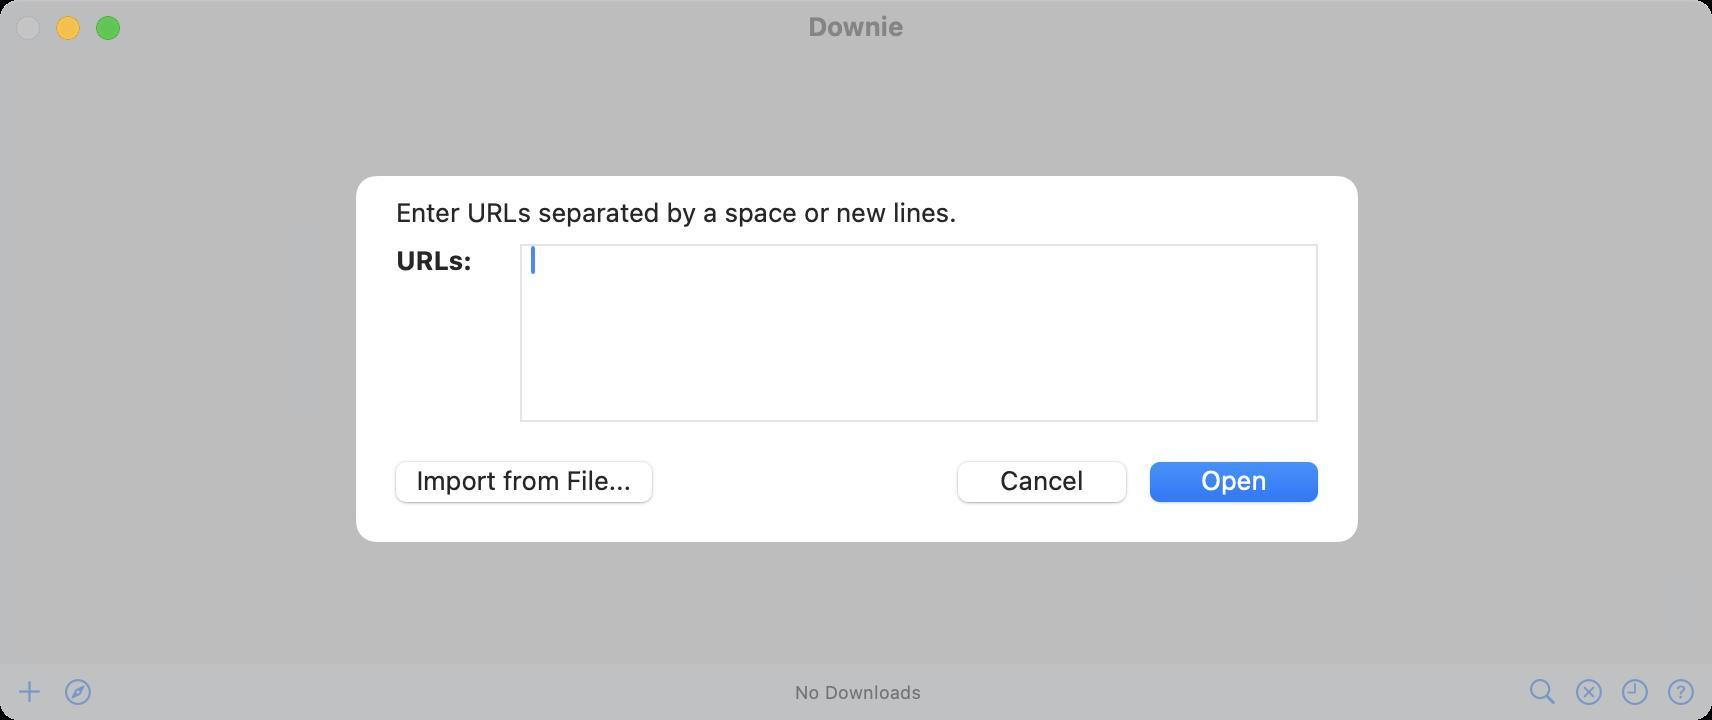
Accessibility tree:
{"name": "Downie", "role": "AXWindow", "description": null, "role_description": "standard window", "value": null, "position": "287.00;247.00", "size": "856;360", "children": [{"name": "Drop_zone._There_are_currently_no_downloads_in_the_queue.", "role": "AXScrollArea", "description": null, "role_description": "scroll area", "value": null, "position": "0.00;0.00", "size": "856;360", "children": [{"name": "Drop_zone._There_are_currently_no_items_in_the_queue.", "role": "AXScrollArea", "description": null, "role_description": "scroll area", "value": null, "position": "0.00;0.00", "size": "856;360", "children": []}, {"name": null, "role": "AXScrollArea", "description": null, "role_description": "scroll area", "value": null, "position": "0.00;22.00", "size": "856;310", "children": [{"name": null, "role": "AXList", "description": "Downloads", "role_description": "collection", "value": null, "position": "0.00;22.00", "size": "856;310", "children": [{"name": null, "role": "AXList", "description": null, "role_description": "section", "value": null, "position": "0.00;22.00", "size": "0;0", "children": [{"name": null, "role": "AXGroup", "description": null, "role_description": "group", "value": null, "position": "0.00;22.00", "size": "0;0", "children": []}]}]}]}, {"name": null, "role": "AXButton", "description": "Show History", "role_description": "button", "value": null, "position": "810.00;338.50", "size": "15;15", "children": []}, {"name": null, "role": "AXStaticText", "description": null, "role_description": "text", "value": "No Downloads", "position": "395.50;340.50", "size": "68;11", "children": []}, {"name": null, "role": "AXButton", "description": "Search and Top Downloads", "role_description": "button", "value": null, "position": "763.50;338.00", "size": "16;15", "children": []}, {"name": null, "role": "AXButton", "description": "Clear Finished Downloads", "role_description": "button", "value": null, "position": "787.00;338.50", "size": "15;15", "children": []}, {"name": null, "role": "AXButton", "description": "Contact Support", "role_description": "button", "value": null, "position": "833.00;338.50", "size": "15;15", "children": []}, {"name": null, "role": "AXButton", "description": "Add From Pasteboard", "role_description": "button", "value": null, "position": "8.00;339.00", "size": "14;13", "children": []}, {"name": null, "role": "AXButton", "description": "Open User-Guided Extraction", "role_description": "button", "value": null, "position": "29.50;338.50", "size": "19;15", "children": []}]}, {"name": null, "role": "AXButton", "description": null, "role_description": "close button", "value": null, "position": "7.00;6.00", "size": "14;16", "children": []}, {"name": null, "role": "AXButton", "description": null, "role_description": "zoom button", "value": null, "position": "47.00;6.00", "size": "14;16", "children": [{"name": null, "role": "AXGroup", "description": null, "role_description": "group", "value": null, "position": "47.00;6.00", "size": "14;16", "children": [{"name": null, "role": "AXGroup", "description": null, "role_description": "group", "value": null, "position": "47.00;6.00", "size": "14;16", "children": []}]}]}, {"name": null, "role": "AXButton", "description": null, "role_description": "minimize button", "value": null, "position": "27.00;6.00", "size": "14;16", "children": []}, {"name": null, "role": "AXStaticText", "description": null, "role_description": "text", "value": "Downie", "position": "402.00;5.00", "size": "52;16", "children": []}, {"name": null, "role": "AXSheet", "description": null, "role_description": "sheet", "value": null, "position": "178.00;88.00", "size": "501;183", "children": [{"name": null, "role": "AXStaticText", "description": null, "role_description": "text", "value": "URLs:", "position": "196.00;122.00", "size": "42;16", "children": []}, {"name": null, "role": "AXScrollArea", "description": null, "role_description": "scroll area", "value": null, "position": "260.00;122.00", "size": "399;89", "children": [{"name": null, "role": "AXTextArea", "description": null, "role_description": "text entry area", "value": "", "position": "261.00;123.00", "size": "397;87", "children": []}, {"name": null, "role": "AXScrollBar", "description": null, "role_description": "scroll bar", "value": 0.0, "position": "642.00;123.00", "size": "16;87", "children": []}]}, {"name": null, "role": "AXStaticText", "description": null, "role_description": "text", "value": "Enter URLs separated by a space or new lines.", "position": "196.00;98.00", "size": "284;16", "children": []}, {"name": "Open", "role": "AXButton", "description": null, "role_description": "button", "value": null, "position": "568.00;226.00", "size": "98;32", "children": []}, {"name": "Cancel", "role": "AXButton", "description": null, "role_description": "button", "value": null, "position": "472.00;226.00", "size": "98;32", "children": []}, {"name": "Import_from_File...", "role": "AXButton", "description": null, "role_description": "button", "value": null, "position": "191.00;226.00", "size": "142;32", "children": []}]}]}